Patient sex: F
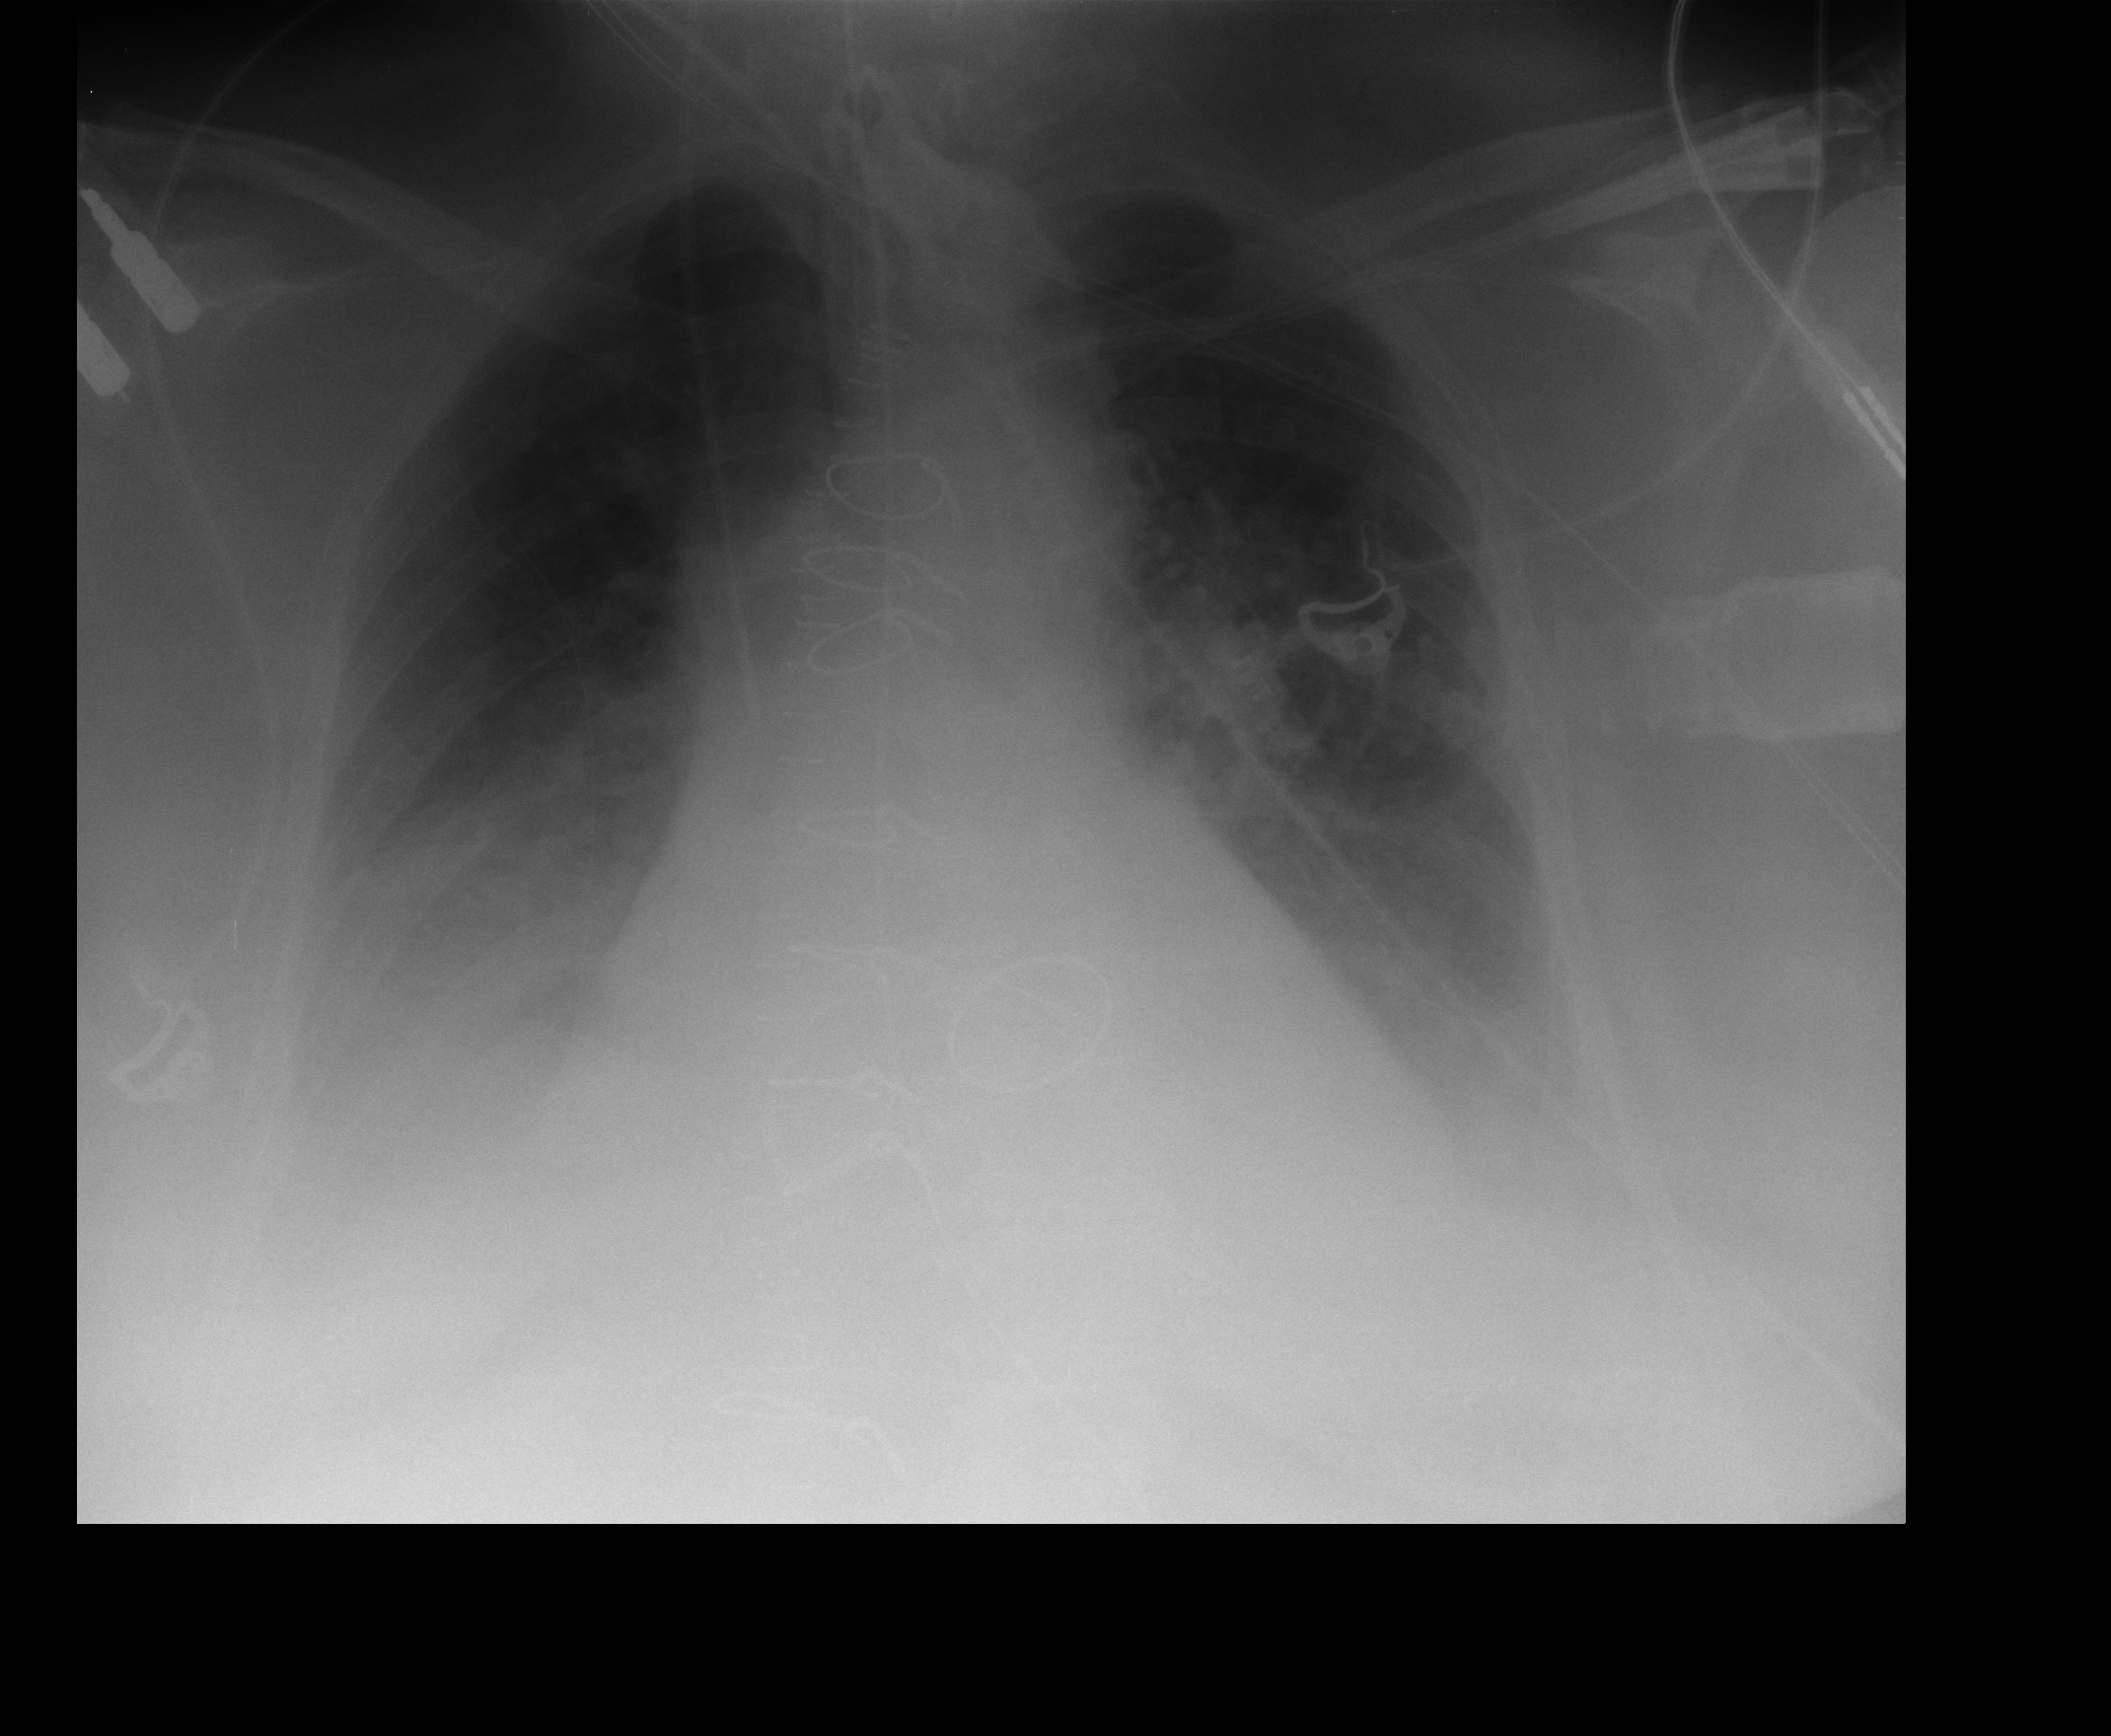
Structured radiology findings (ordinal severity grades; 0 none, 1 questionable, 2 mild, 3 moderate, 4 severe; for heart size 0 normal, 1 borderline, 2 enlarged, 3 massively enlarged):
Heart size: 2
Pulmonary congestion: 2
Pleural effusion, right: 3
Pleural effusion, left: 2
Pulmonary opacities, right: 0
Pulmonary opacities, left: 0
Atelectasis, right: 2
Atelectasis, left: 2